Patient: sex M, age 65
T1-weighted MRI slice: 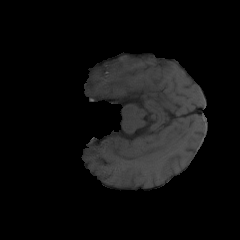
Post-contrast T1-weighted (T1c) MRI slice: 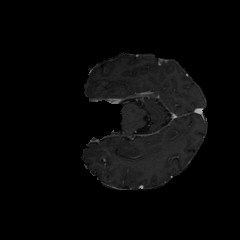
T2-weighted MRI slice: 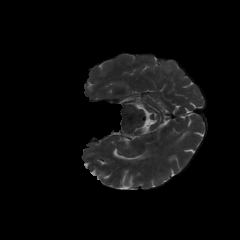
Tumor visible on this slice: no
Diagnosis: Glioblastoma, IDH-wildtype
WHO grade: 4